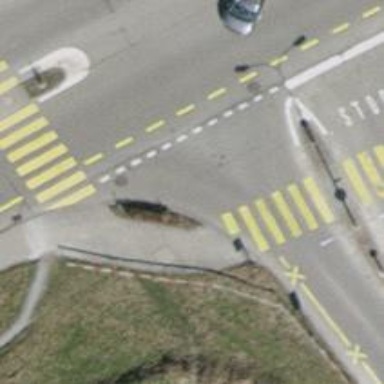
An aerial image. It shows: Sidewalk.